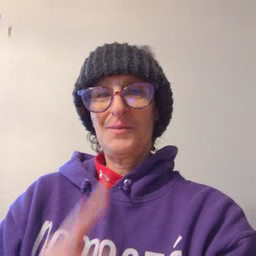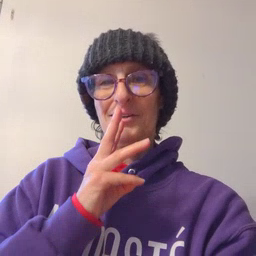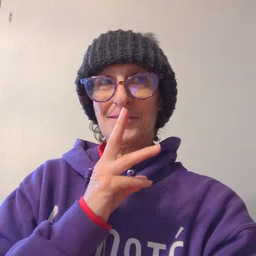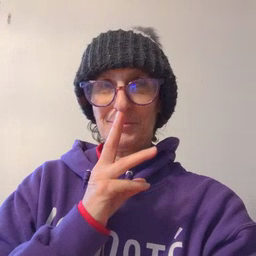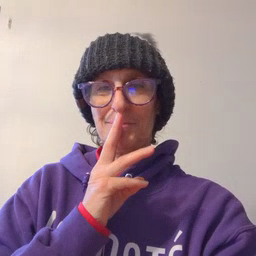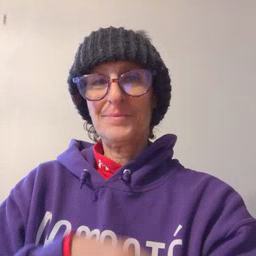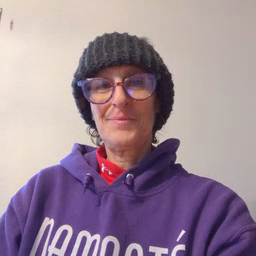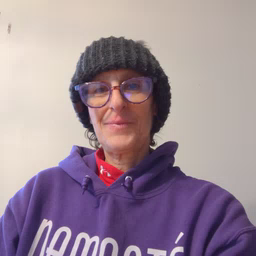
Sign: water